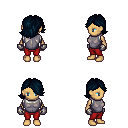
a pixel art fantasy rpg character, female body template, human, tanned skin, steel chest armor, red pants, raven swoop hairstyle, metal gloves, four views (front, back, left, right), 2x2 character sprite sheet, small pixel art, hard edges, no anti-aliasing